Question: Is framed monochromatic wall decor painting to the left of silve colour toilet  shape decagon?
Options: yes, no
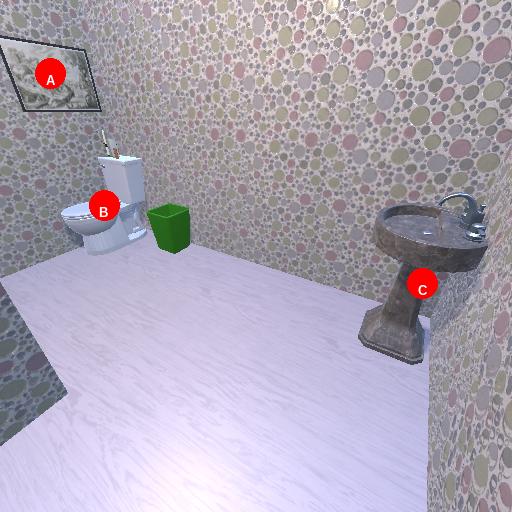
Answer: yes